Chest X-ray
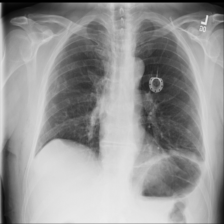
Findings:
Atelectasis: positive
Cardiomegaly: negative
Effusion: negative
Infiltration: positive
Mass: negative
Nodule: negative
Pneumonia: negative
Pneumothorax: negative
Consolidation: negative
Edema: negative
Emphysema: negative
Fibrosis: negative
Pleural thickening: negative
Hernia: negative